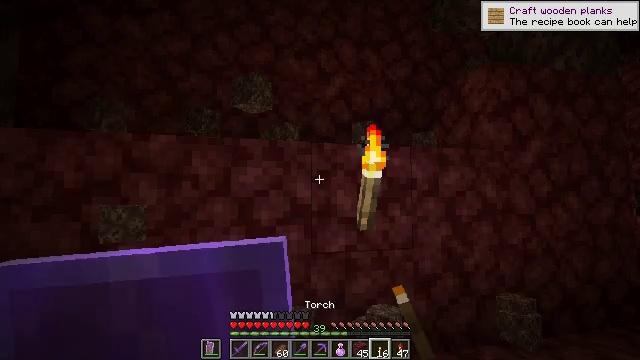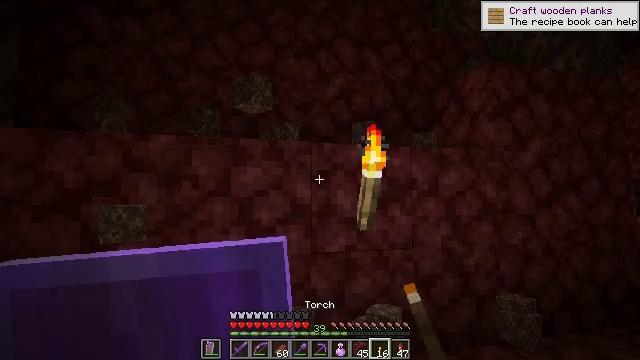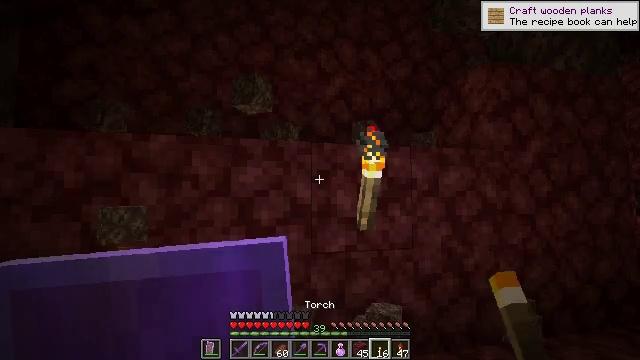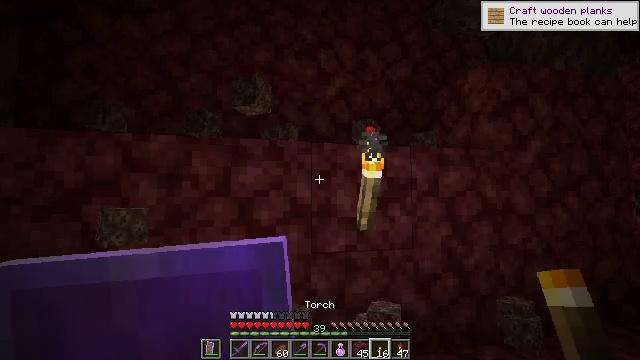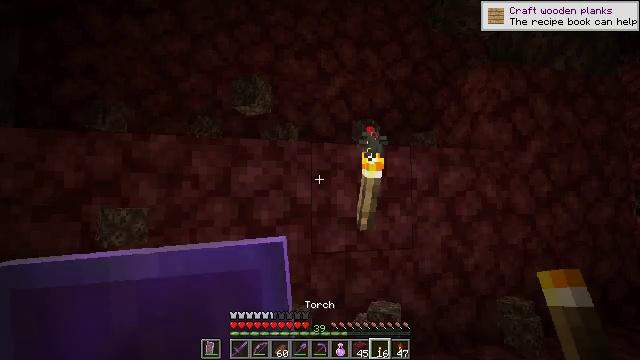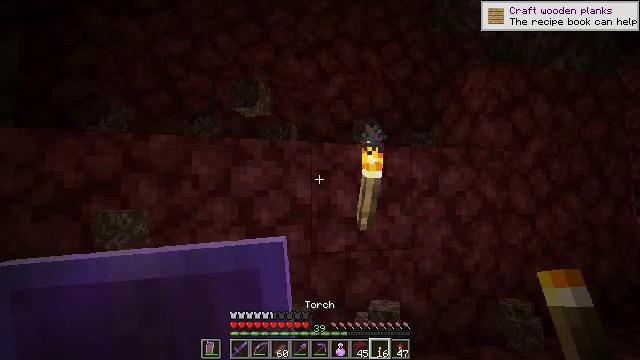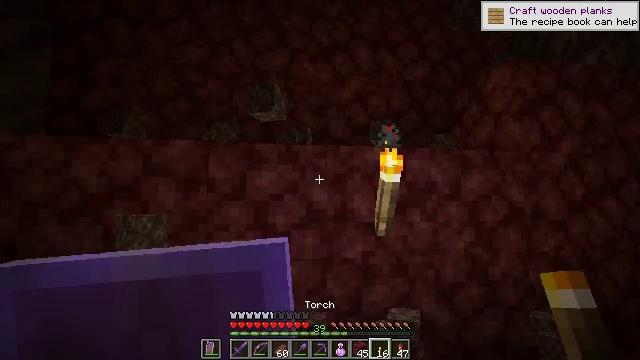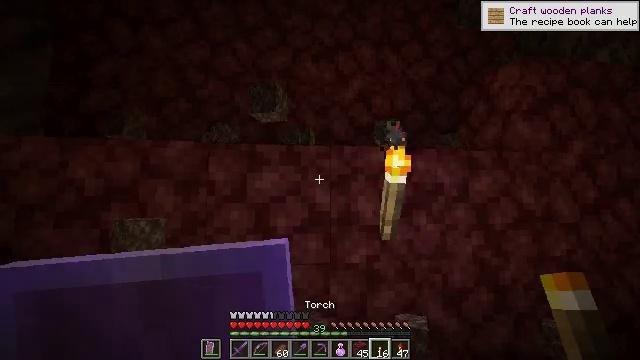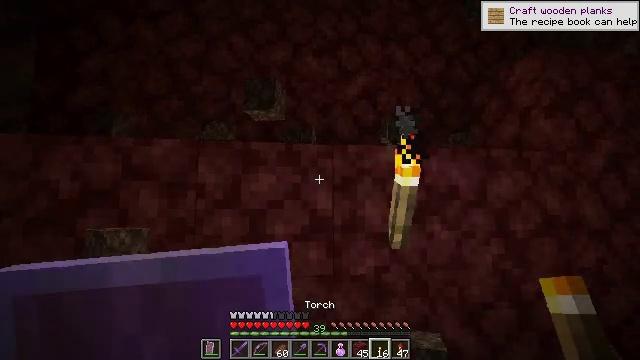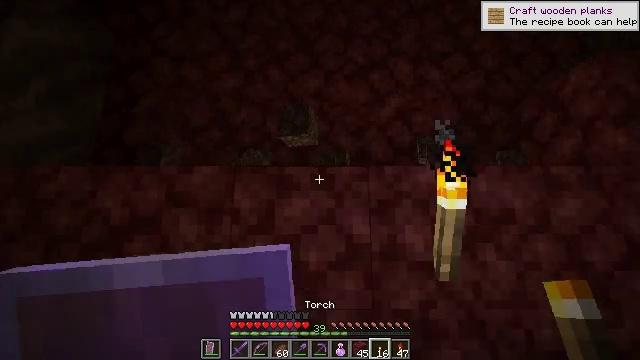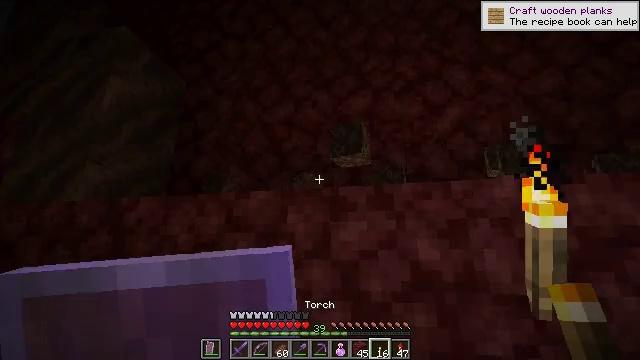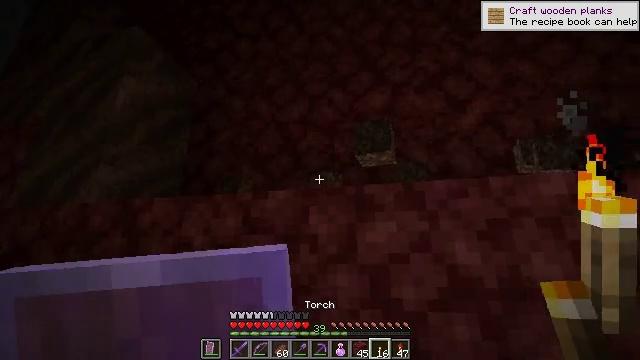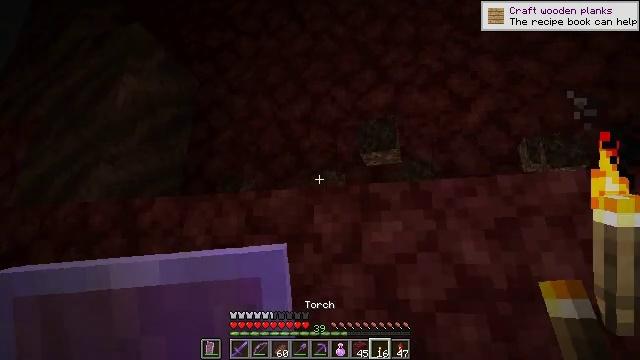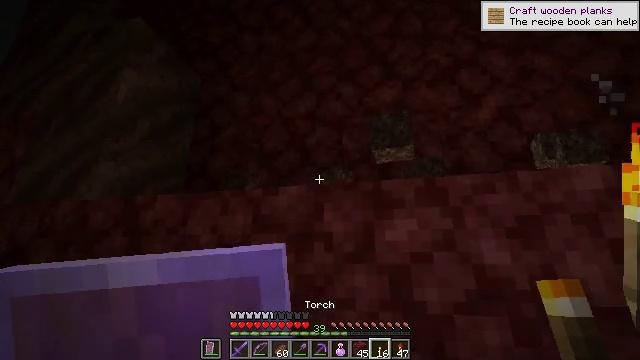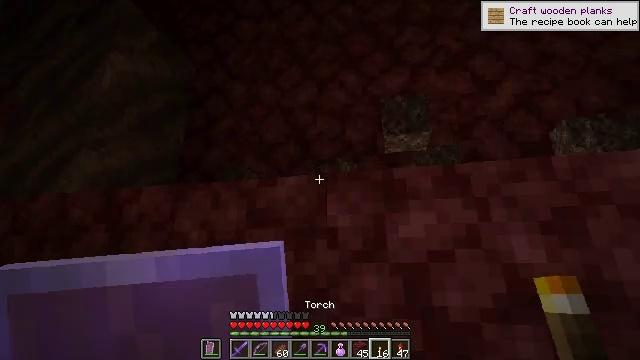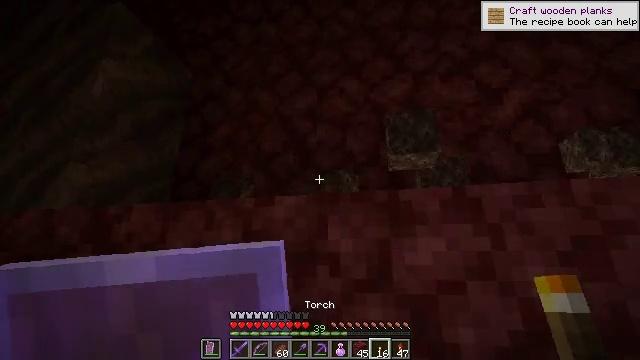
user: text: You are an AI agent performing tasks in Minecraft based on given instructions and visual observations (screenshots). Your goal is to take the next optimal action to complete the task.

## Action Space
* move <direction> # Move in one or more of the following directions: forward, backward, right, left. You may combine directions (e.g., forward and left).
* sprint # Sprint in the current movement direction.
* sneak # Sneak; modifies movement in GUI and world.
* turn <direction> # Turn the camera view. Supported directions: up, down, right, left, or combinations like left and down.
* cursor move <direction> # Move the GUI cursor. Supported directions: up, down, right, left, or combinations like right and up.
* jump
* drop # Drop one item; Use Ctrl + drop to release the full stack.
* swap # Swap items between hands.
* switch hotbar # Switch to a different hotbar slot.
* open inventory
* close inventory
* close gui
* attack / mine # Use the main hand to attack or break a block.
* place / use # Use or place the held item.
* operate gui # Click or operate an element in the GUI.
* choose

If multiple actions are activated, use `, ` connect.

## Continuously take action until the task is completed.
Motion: motion action
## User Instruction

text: Extract soul sand for building purposes.
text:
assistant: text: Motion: no_op
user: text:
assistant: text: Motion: no_op
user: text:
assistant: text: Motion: no_op
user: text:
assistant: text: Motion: no_op
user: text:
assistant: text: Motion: no_op
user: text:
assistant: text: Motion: move forward, turn left
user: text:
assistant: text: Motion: move forward
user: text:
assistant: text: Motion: move forward
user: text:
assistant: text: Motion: move forward, turn left and up
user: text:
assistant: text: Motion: move forward and move left, turn left and up
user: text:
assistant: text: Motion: move forward and move left, turn left
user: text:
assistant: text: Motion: move forward and move left
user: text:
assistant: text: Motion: move forward
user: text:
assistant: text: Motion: move forward
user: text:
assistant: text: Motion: move forward, jump
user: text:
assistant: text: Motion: move forward, jump
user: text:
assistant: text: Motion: move forward, turn right and down, jump
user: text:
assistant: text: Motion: move forward, turn right and down, jump
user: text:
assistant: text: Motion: move forward, turn right and down, jump
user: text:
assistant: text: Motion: move forward, jump
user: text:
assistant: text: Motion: move forward, jump
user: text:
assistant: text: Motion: move forward, jump
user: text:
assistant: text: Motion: move forward
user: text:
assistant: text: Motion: move forward, turn left and down
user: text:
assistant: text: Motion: move forward, turn left and down
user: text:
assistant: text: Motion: move forward, turn left and down
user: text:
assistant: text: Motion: turn left and down
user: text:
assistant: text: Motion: turn left and down
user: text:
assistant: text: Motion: no_op
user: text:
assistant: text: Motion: no_op